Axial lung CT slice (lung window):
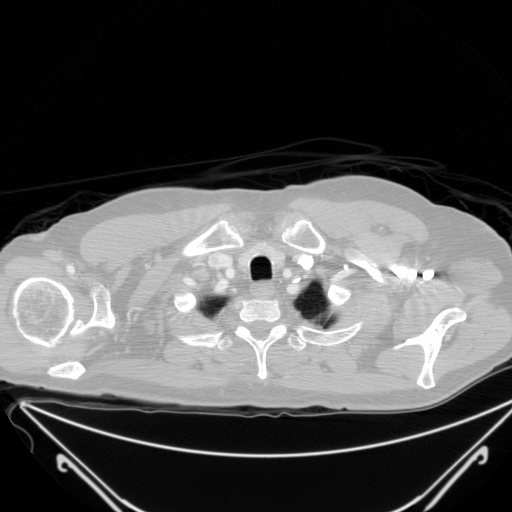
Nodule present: no